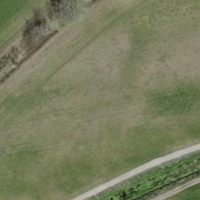
EUNIS habitat code: 52
Species observed at this site:
Sesia apiformis
Grus grus